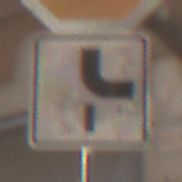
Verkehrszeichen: VerlaufVorfahrtsstrasse10
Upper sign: Stop
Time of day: Midday
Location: Outdoor (Urban)
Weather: Clear
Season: NotSpecified
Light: Natural